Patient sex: M
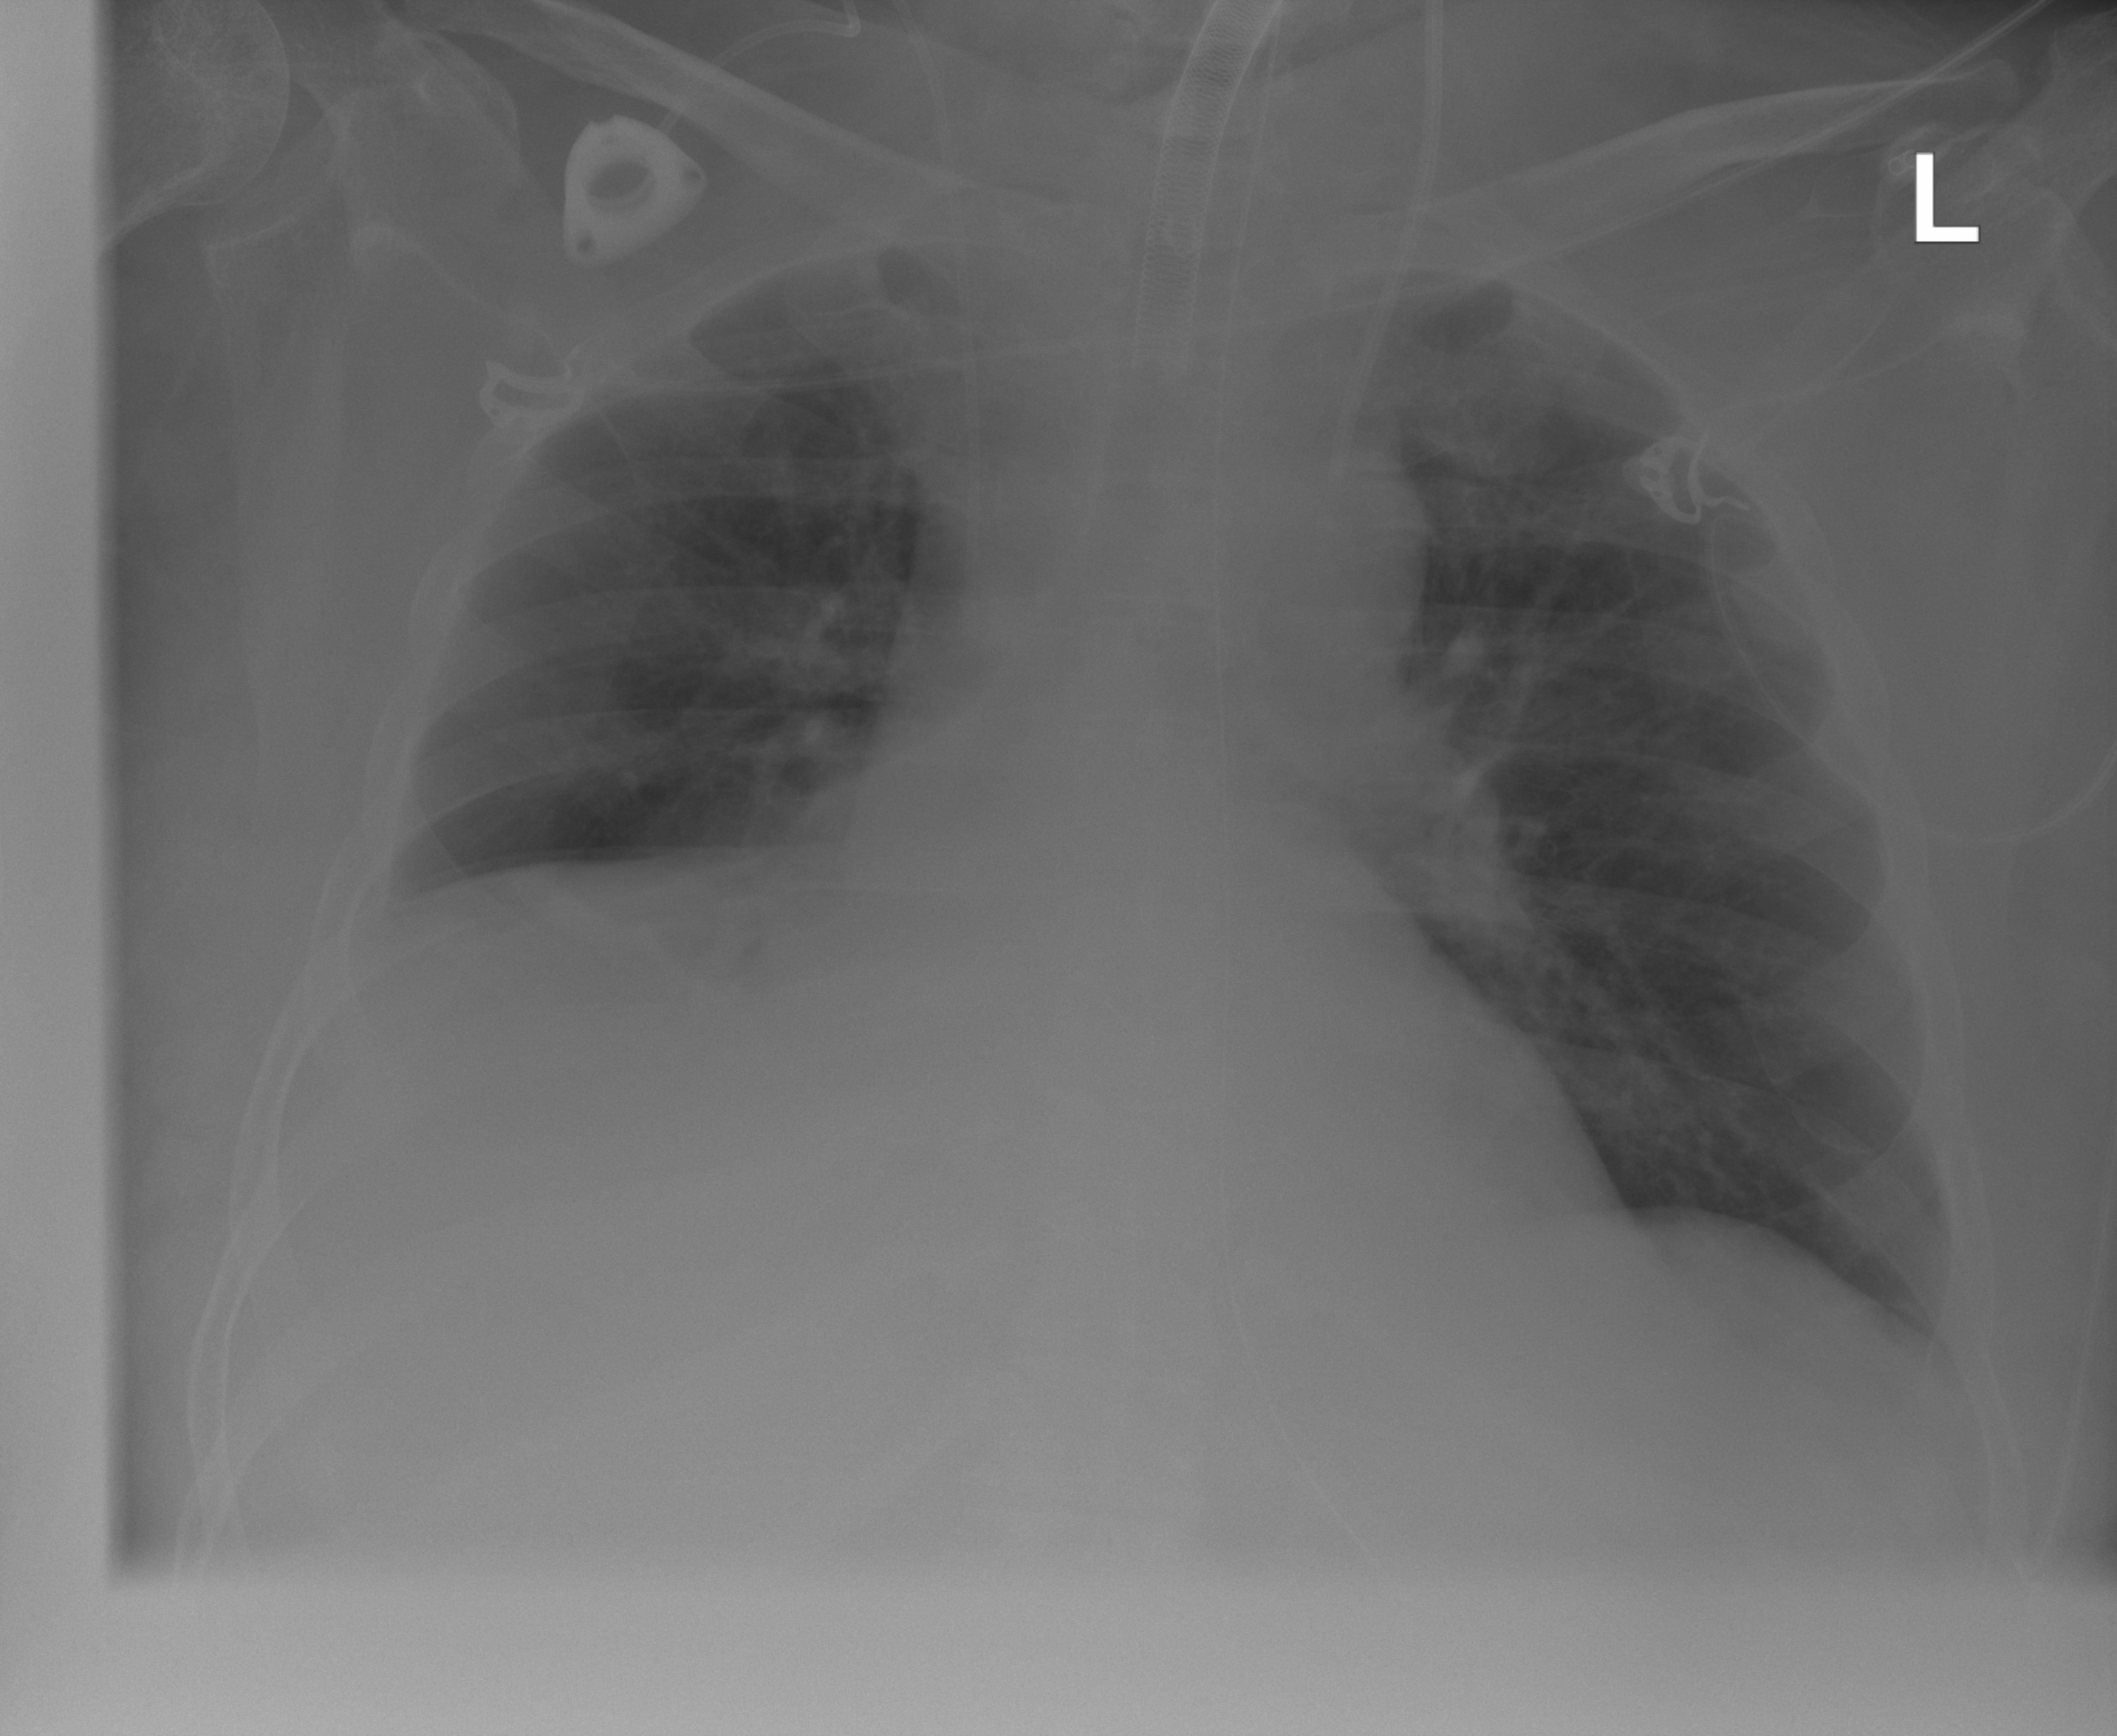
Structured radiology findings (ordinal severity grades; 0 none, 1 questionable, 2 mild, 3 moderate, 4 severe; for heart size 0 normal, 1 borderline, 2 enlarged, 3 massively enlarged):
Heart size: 0
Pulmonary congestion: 0
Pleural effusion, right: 0
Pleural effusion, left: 0
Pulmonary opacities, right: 0
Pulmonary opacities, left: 0
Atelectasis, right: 2
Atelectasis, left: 0